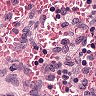
Metastatic tissue present: no